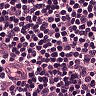
Metastatic tissue present: no